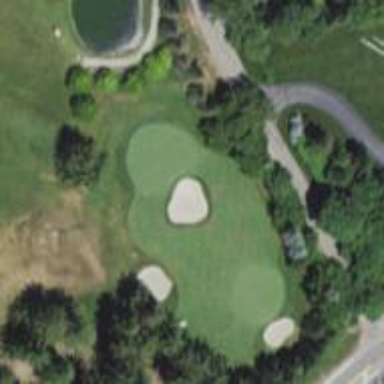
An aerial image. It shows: Grassy area designated as golf fairway.